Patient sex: F
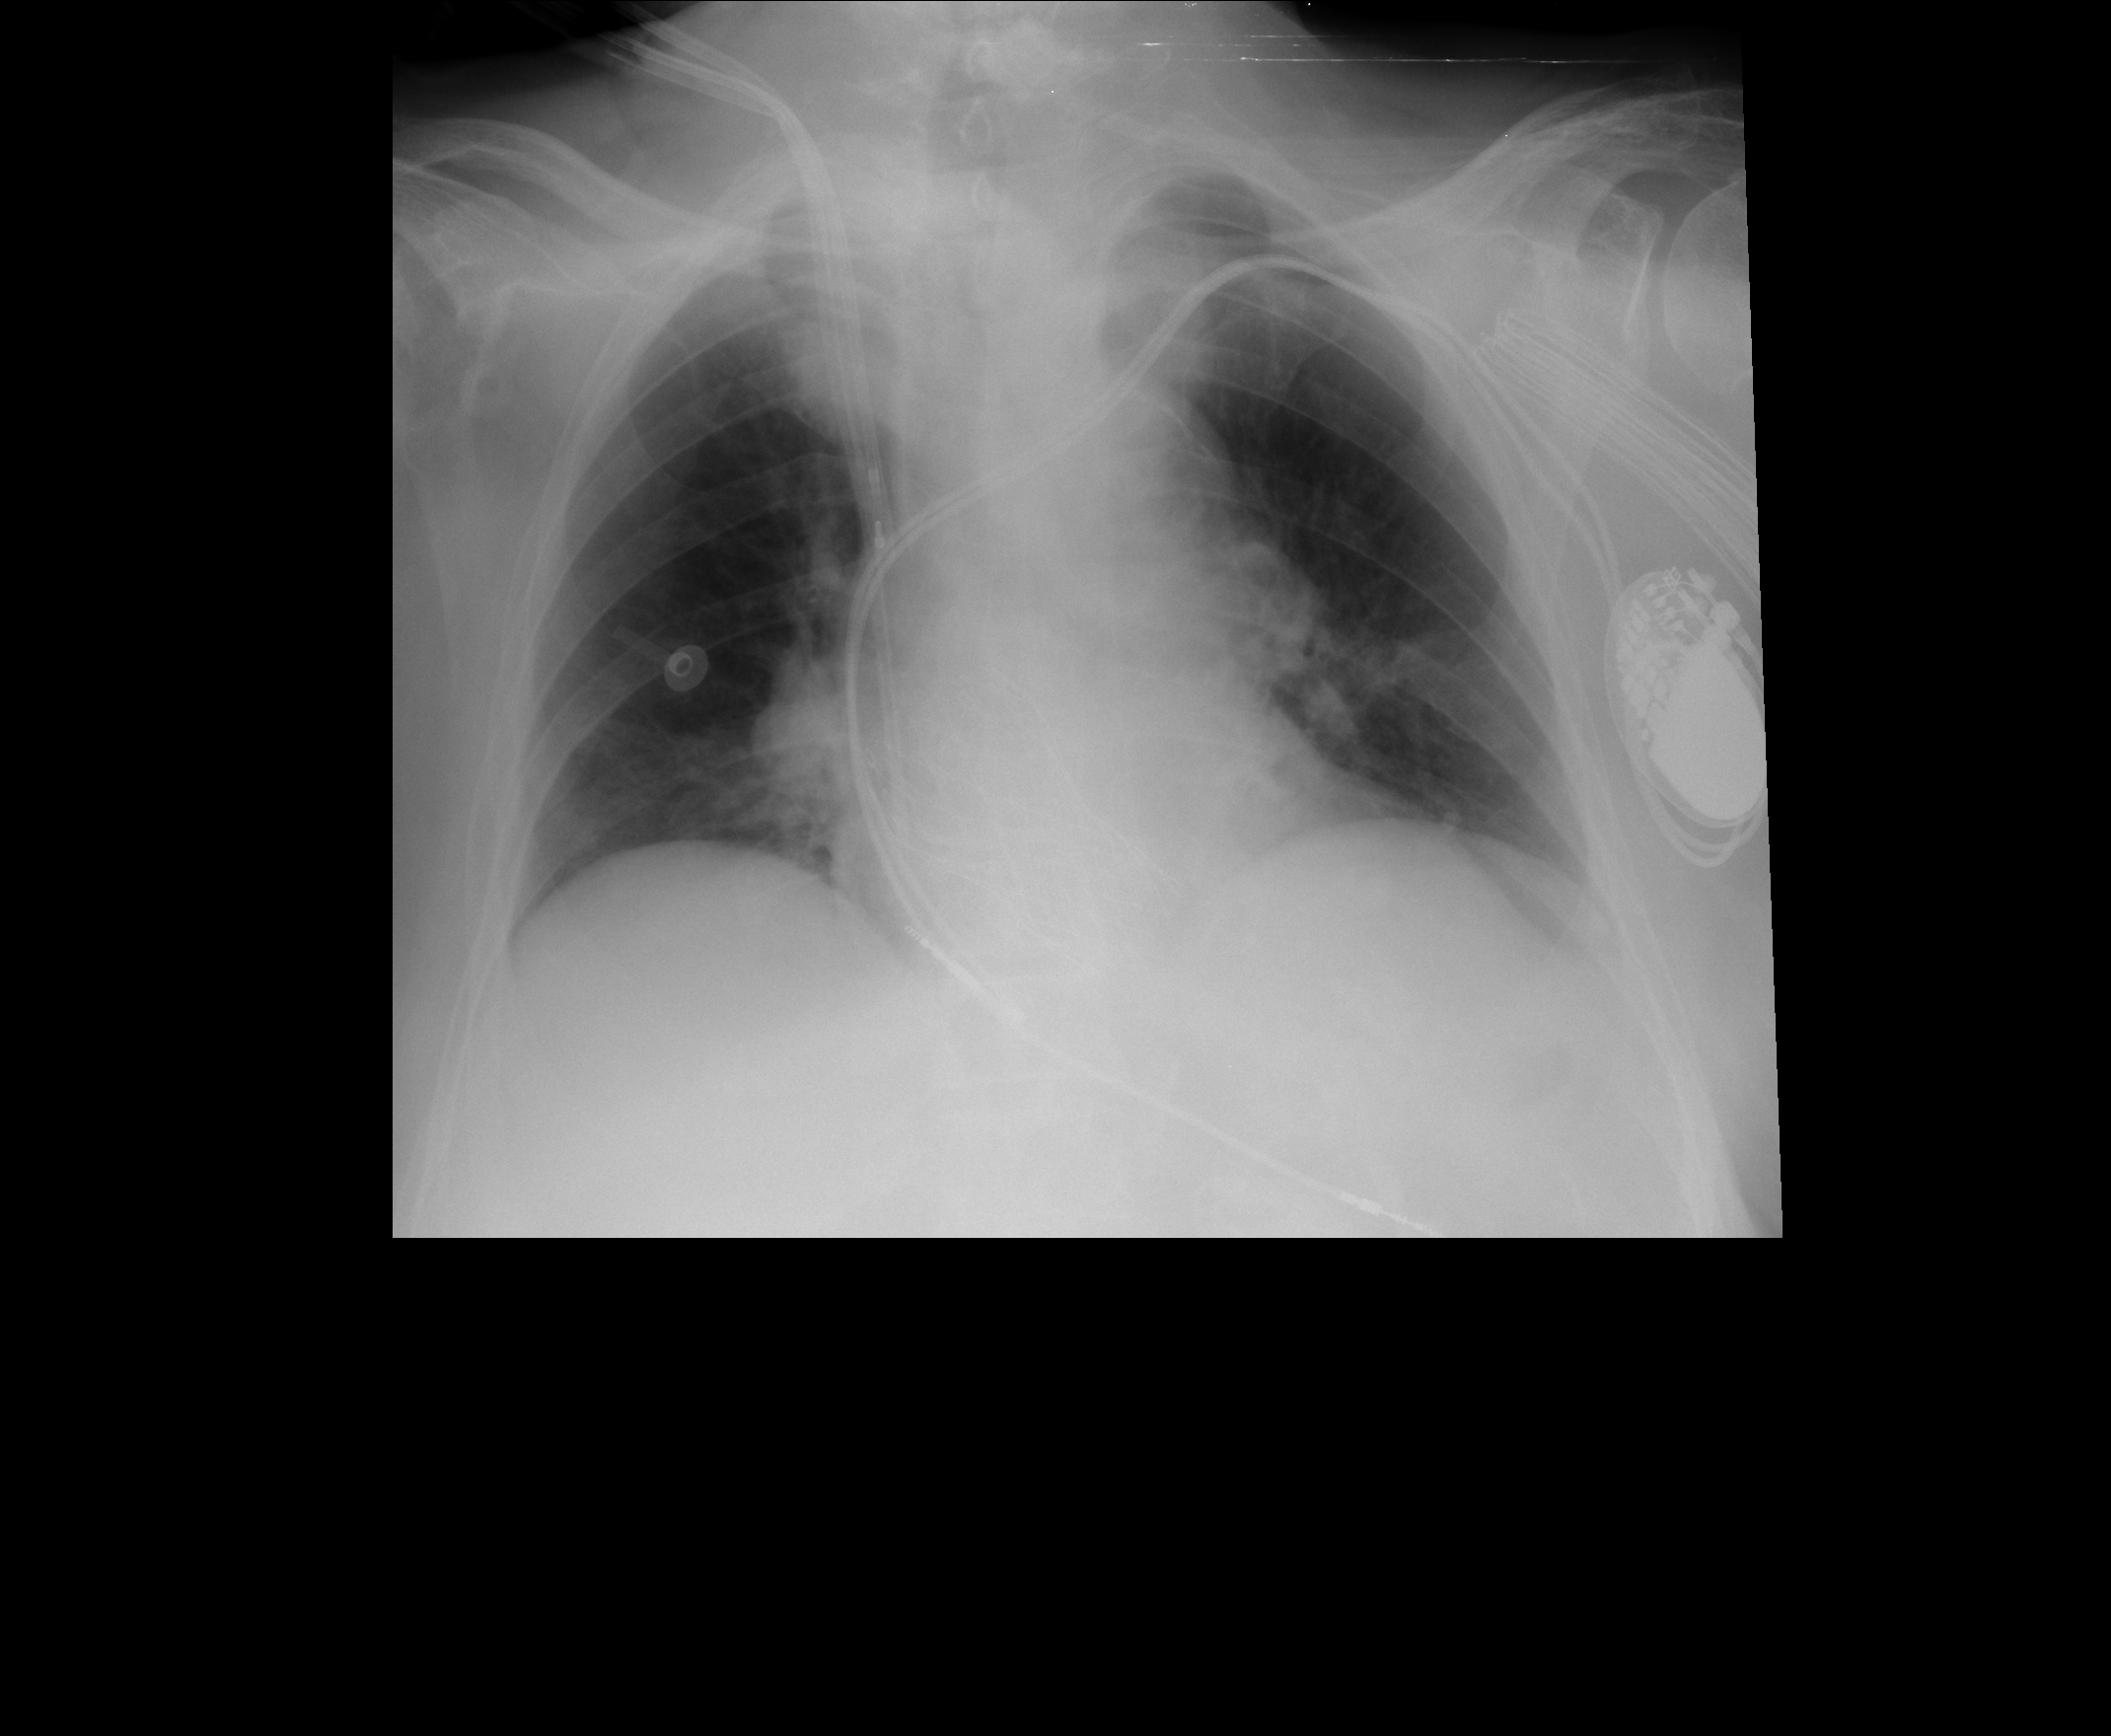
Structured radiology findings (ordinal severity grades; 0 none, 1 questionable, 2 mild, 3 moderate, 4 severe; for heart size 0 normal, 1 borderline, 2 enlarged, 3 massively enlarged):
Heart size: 0
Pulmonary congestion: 2
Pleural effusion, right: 0
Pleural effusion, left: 0
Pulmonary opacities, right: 0
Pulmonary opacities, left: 0
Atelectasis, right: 2
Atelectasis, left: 0